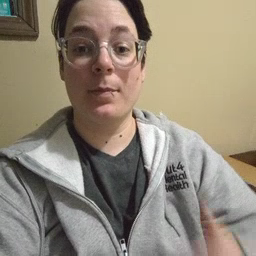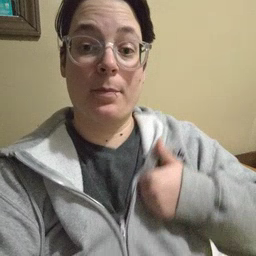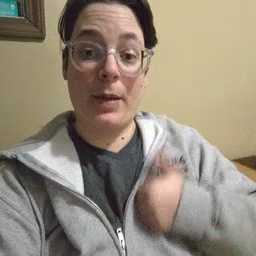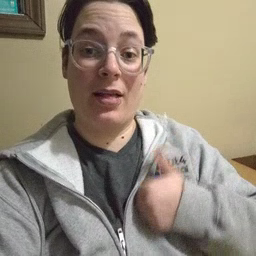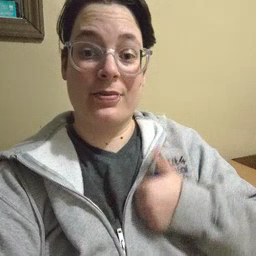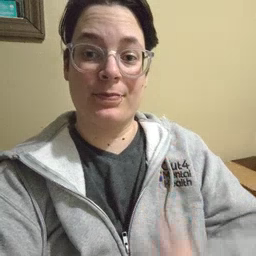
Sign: bath